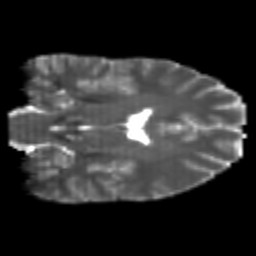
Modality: T2w
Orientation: coronal
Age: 22
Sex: male
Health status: healthy
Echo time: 0.074 s